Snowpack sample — Loveland Pass, Silver Plume, Colorado, USA (12/14/25, 10:50 AM MST)
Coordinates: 39.664, -105.882
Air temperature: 36 °F
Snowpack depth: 67 cm
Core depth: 10 cm
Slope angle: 6°, slope face: 326°
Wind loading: low
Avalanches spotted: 0
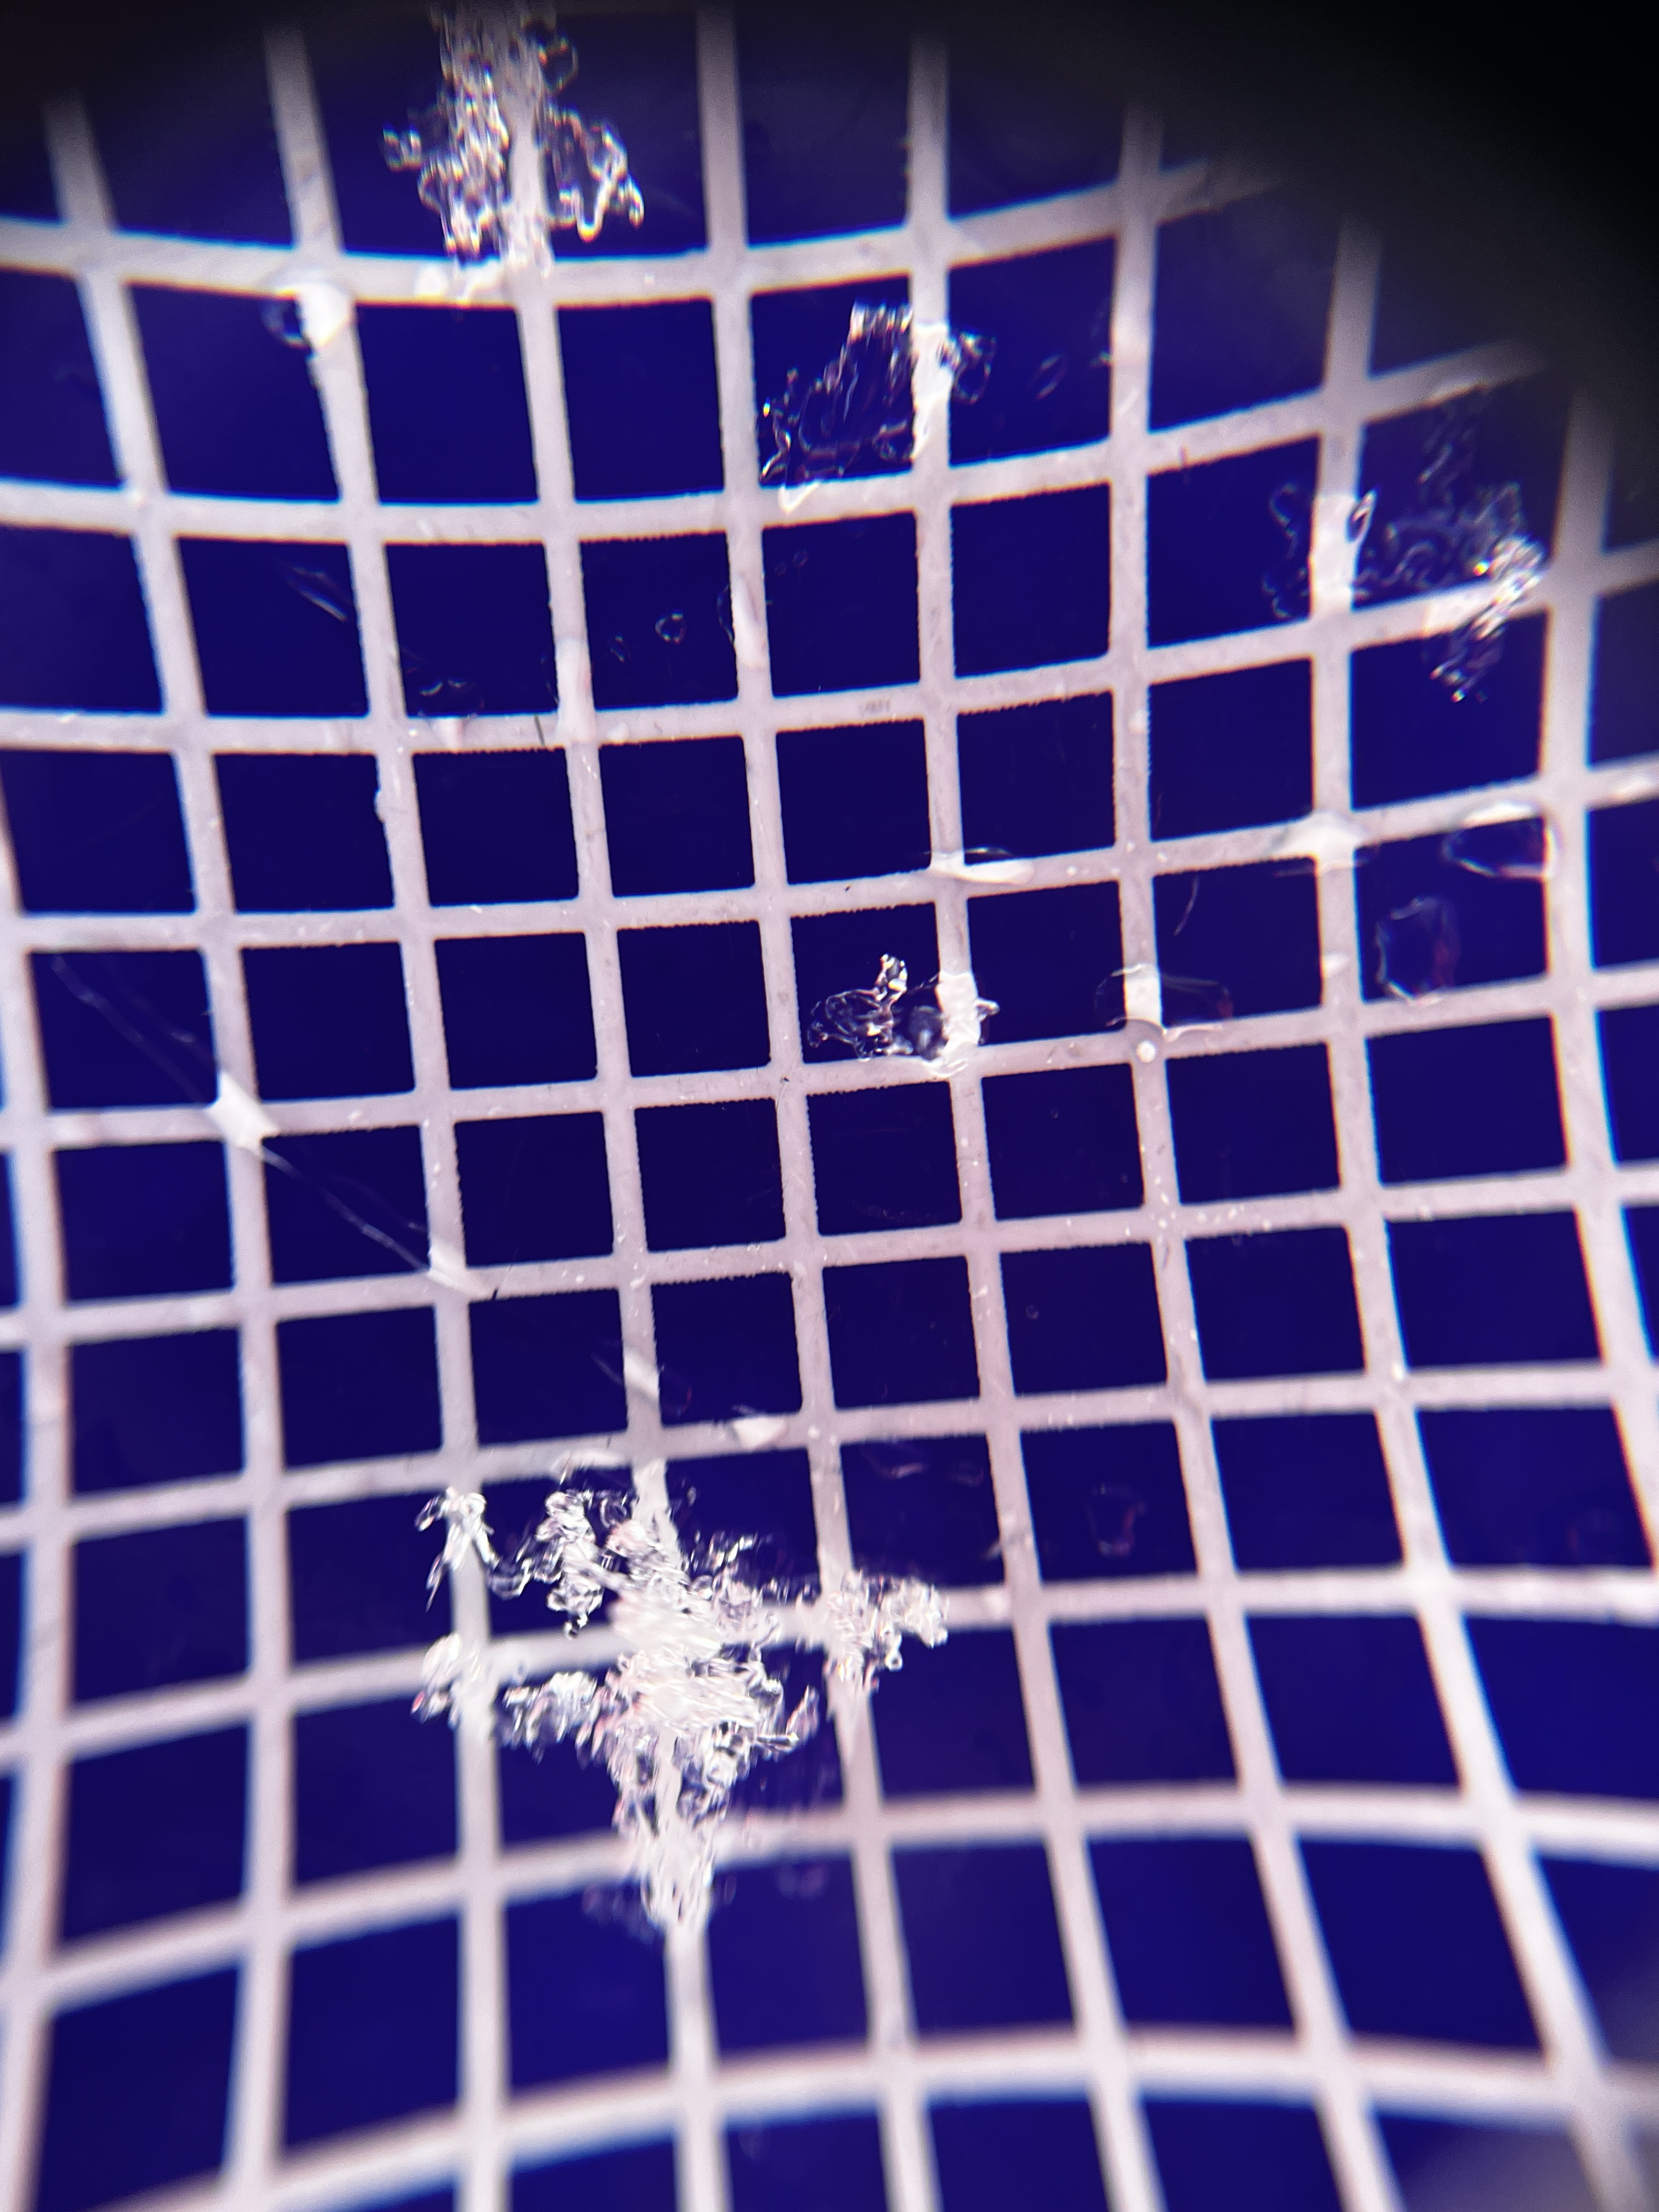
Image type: magnified_profile
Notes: No avalanches spotted, very late start to the season with minimal snowpack